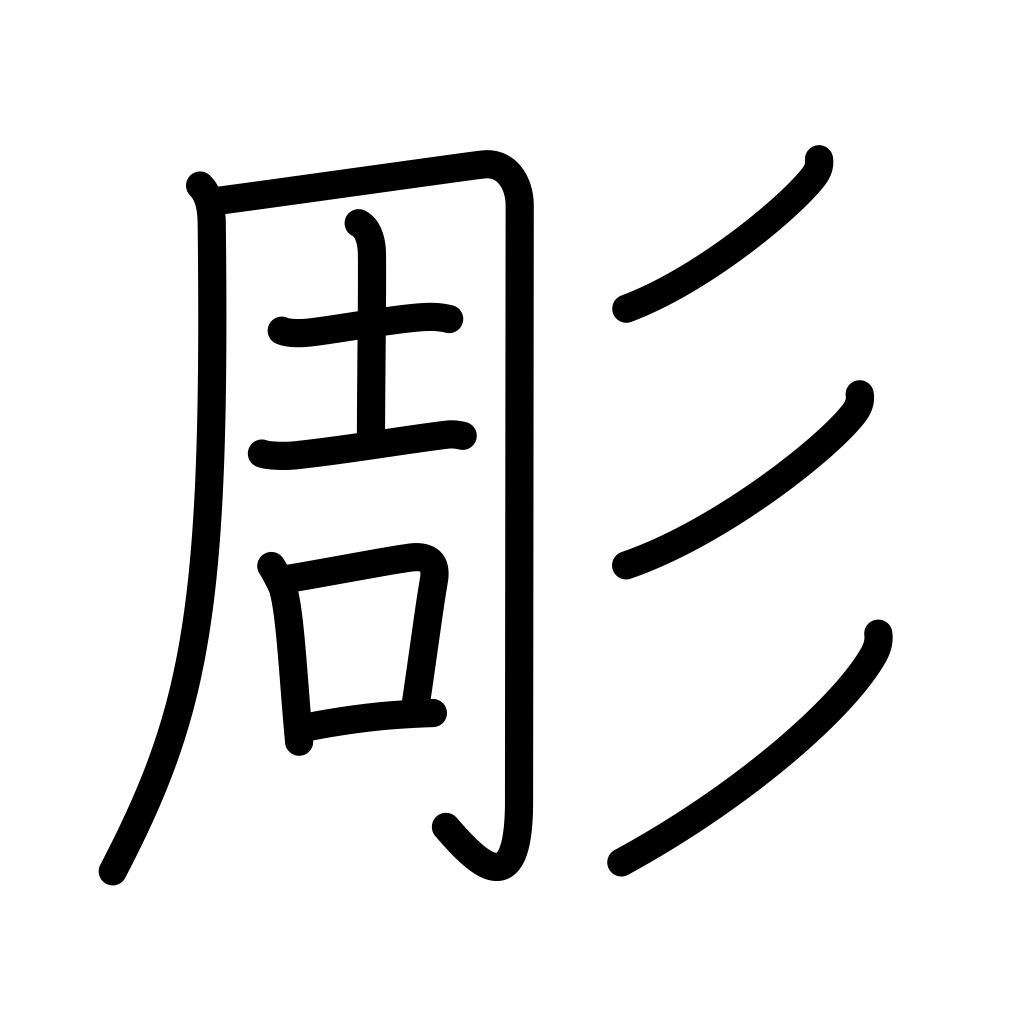
Meaning: carve, engrave, chisel